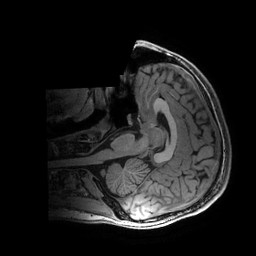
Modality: T1w
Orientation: sagittal